Question: I have a tab bar that looks like this

Right now I am using the Ajax ActionLink to load partial views to be displayed below the tab bar. Only the words Servers and Profiles are clickable. I want the whole tab to clickable, not just the words in the tab, and not just the image in the tab but I want teh entire tab should be clickable. How can I achieve this?
'''
<div id="TabBar">
<div class="TabActive">
<img class="TabIcon" src="~/Images/servers_orange.png" alt="Servers" />
<span class="TabLabel">
@Ajax.ActionLink("Servers", "ServersTab",
new AjaxOptions
{
HttpMethod = "GET",
InsertionMode = InsertionMode.Replace,
UpdateTargetId = "CurrentView"
}
)
</span>
</div>
<div class="TabInactive">
<img class="TabIcon" src="~/Images/profiles_white.png" alt="Profiles" />
<span class="TabLabel">
@Ajax.ActionLink("Profiles", "ProfilesTab",
new AjaxOptions
{
HttpMethod = "GET",
InsertionMode = InsertionMode.Replace,
UpdateTargetId = "CurrentView"
}
)
</span>
</div>
<div id="CurrentView">@Html.Partial("ServersTab")</div>
'''
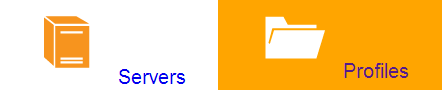
Answer: Some simple (ok, maybe not really simple :) ) css trick can make the link expands to the whole div.
'''
.TabActive {
width: 200px; /*Define the width of button*/
position: relative; /*Important*/
}
.TabLabel a {
position: absolute; /*Define absolute postion among the parent div*/
top: 0;
left: 0;
width: 100%;
height: 100%; /*Make sure the link expands among the whole parent div*/
line-height: 200px;
text-align: right; /*small trick to place the text to proper place, change this accordingly*/
}
'''
Here's a <URL>.
I think if you replace the ajax helper with an '<a>' and post it in css/html tags, there will be a lot more ideas to make it work.